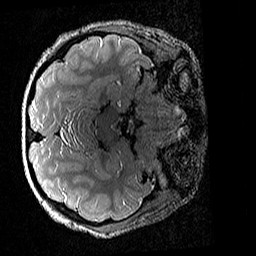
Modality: T2w
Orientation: axial
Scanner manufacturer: siemens
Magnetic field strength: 3 T
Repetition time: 3.2 s
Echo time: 0.428 s